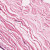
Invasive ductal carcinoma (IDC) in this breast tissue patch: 0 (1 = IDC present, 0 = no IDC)